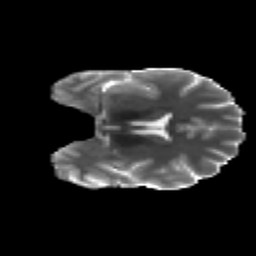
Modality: T2w
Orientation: coronal
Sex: male
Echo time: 0.114 s